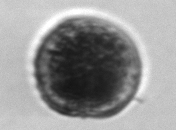
Label: Alexandrium_catenella